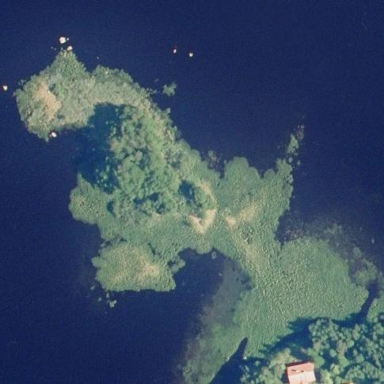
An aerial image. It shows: Islet.